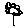
Label: flower